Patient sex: M
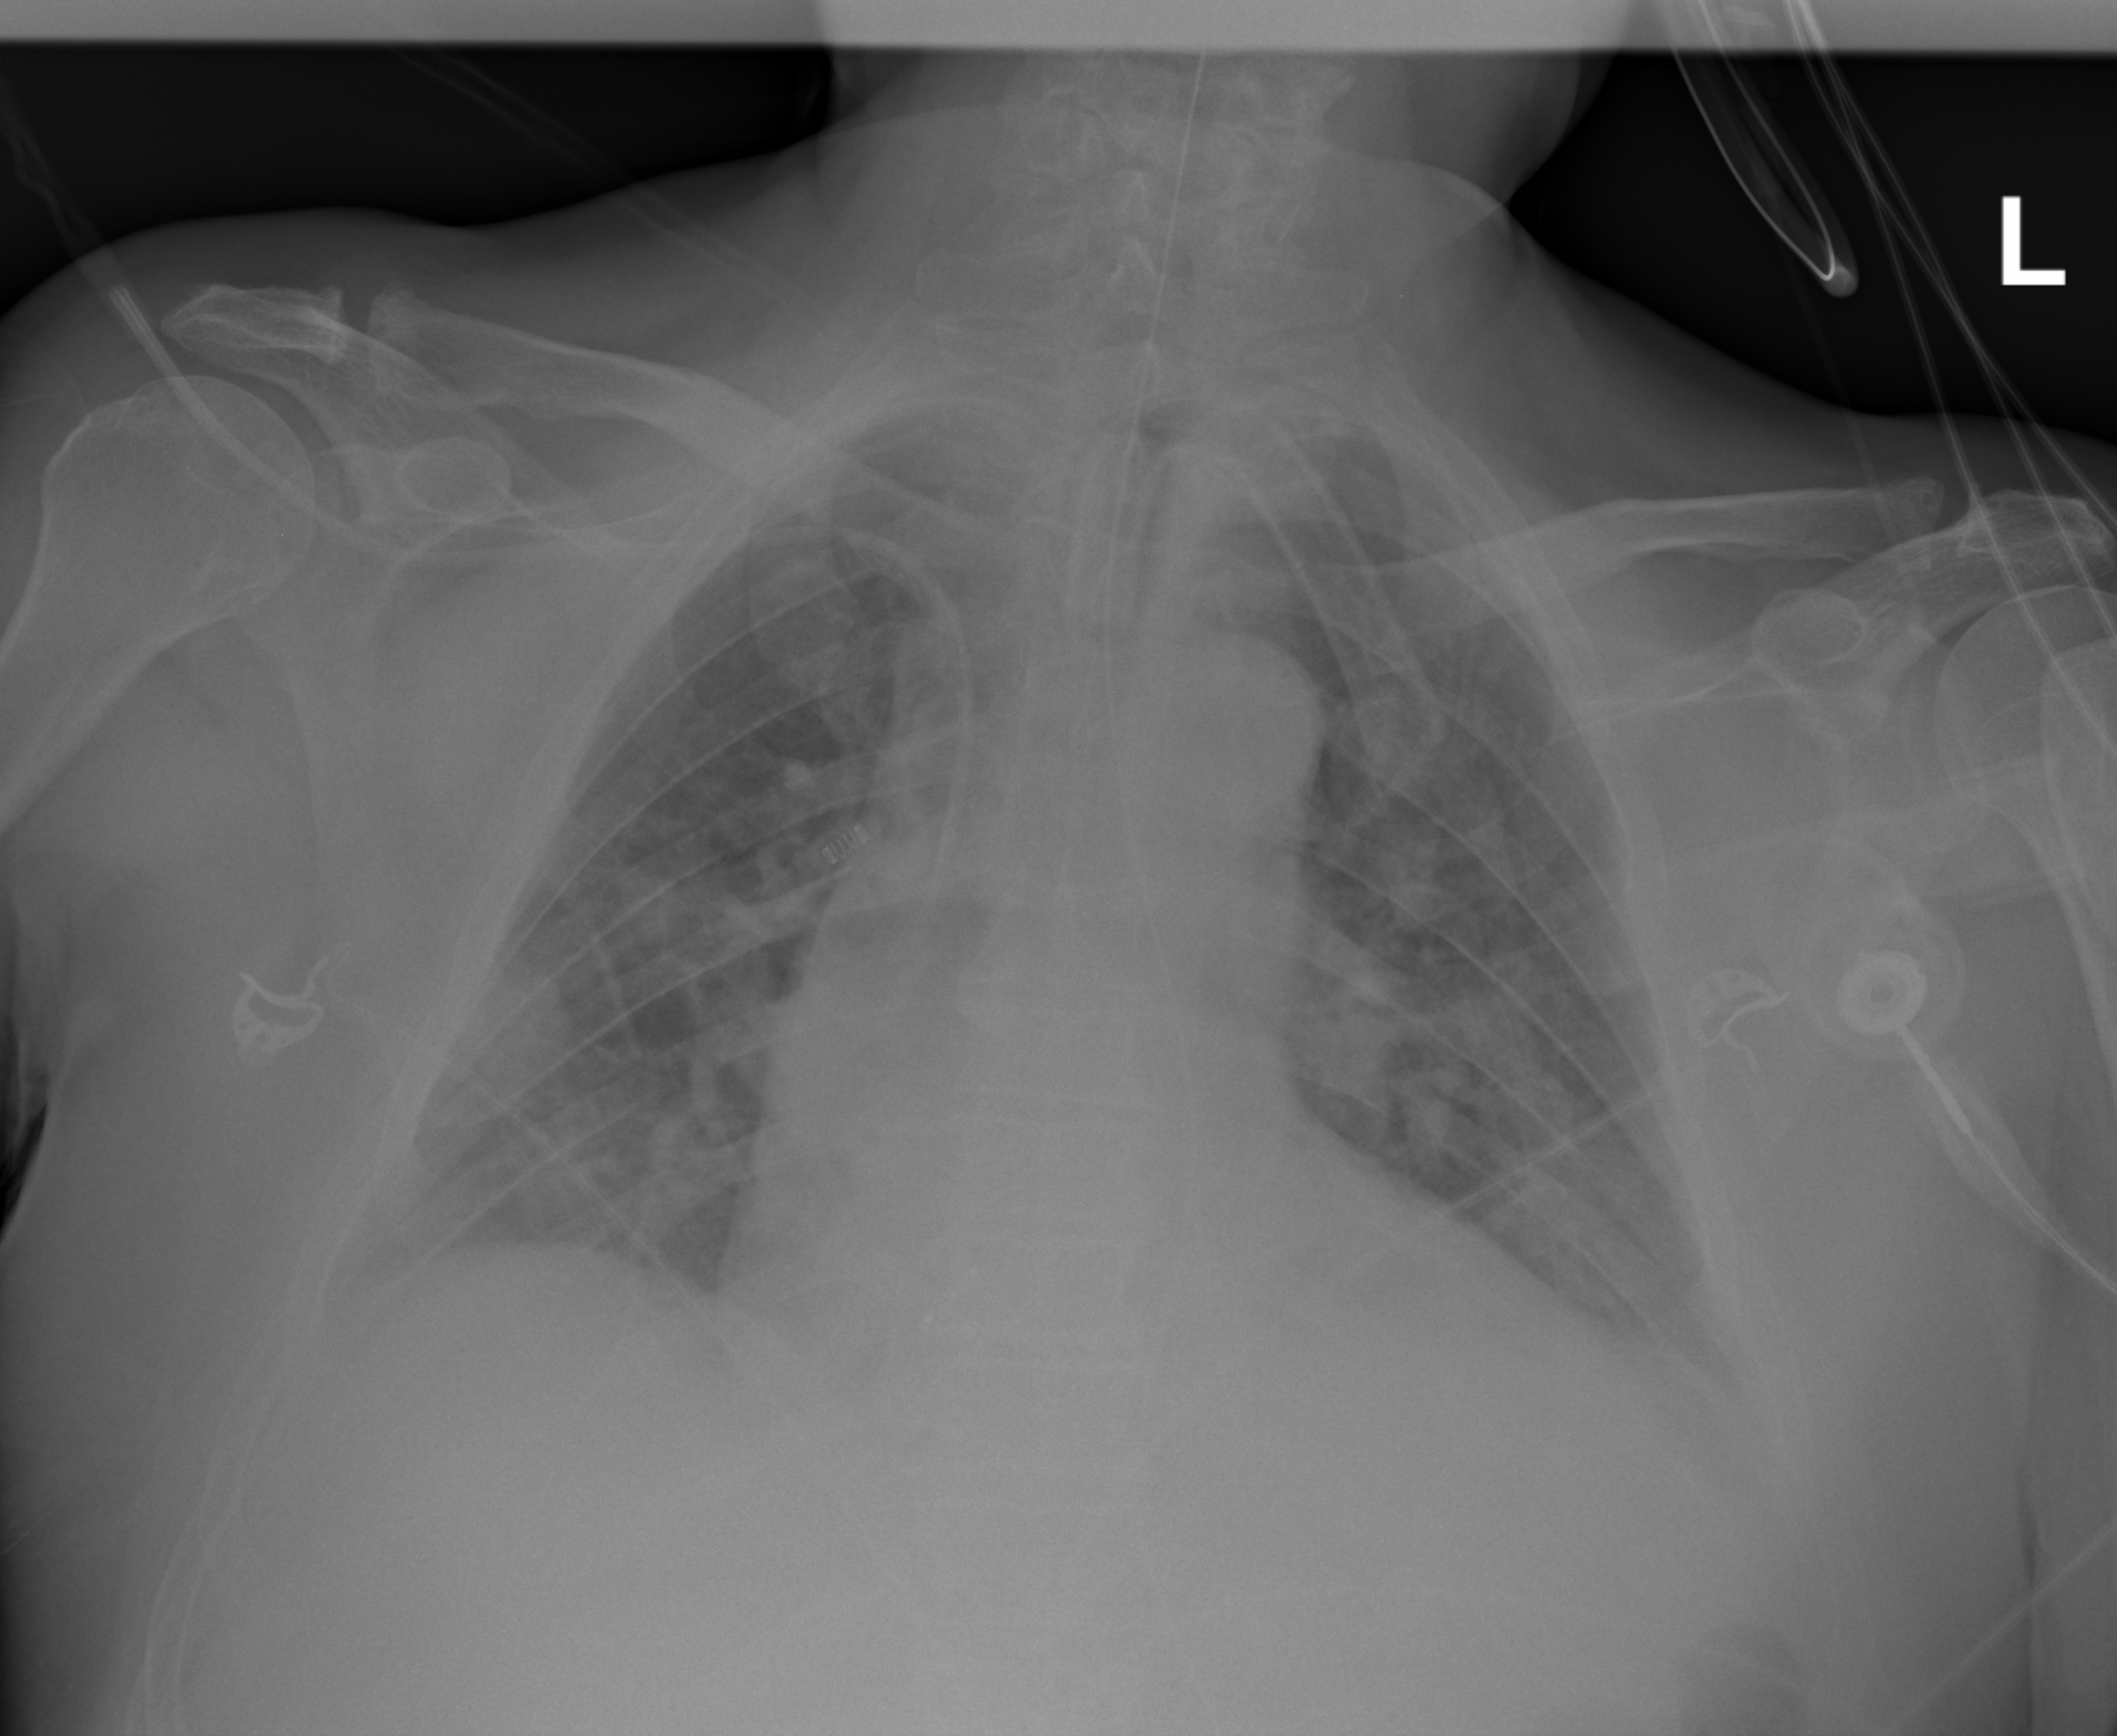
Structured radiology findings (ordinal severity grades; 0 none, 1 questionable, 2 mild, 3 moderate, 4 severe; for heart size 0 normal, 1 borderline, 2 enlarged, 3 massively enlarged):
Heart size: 2
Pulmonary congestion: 2
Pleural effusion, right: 1
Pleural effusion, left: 2
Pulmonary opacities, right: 3
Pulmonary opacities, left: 2
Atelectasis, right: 2
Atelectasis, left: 2